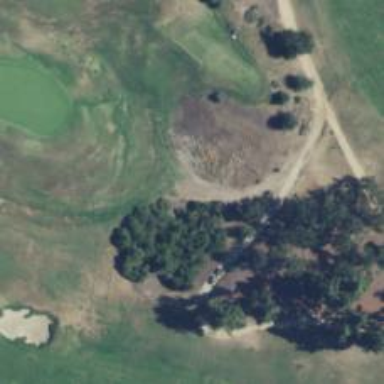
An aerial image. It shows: Footway that doubles as golf path.